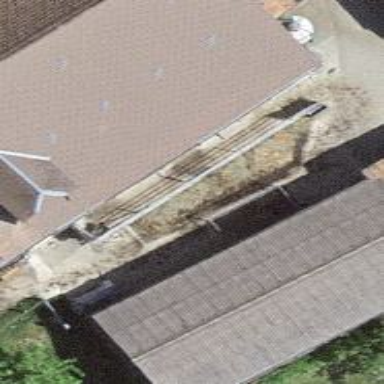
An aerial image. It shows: Shed.